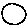
Label: moon